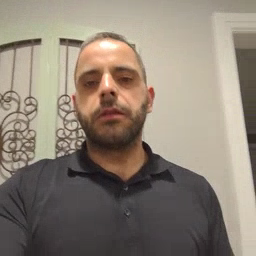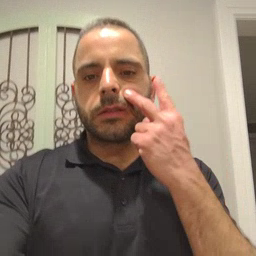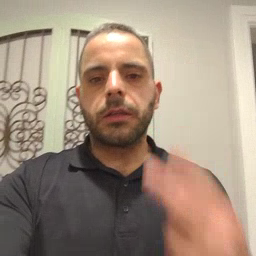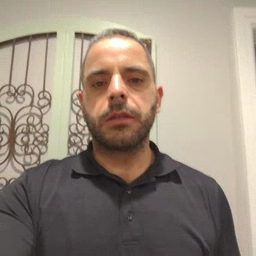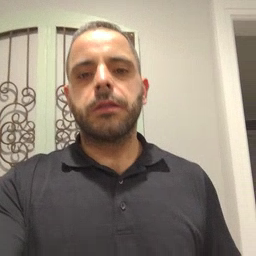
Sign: see